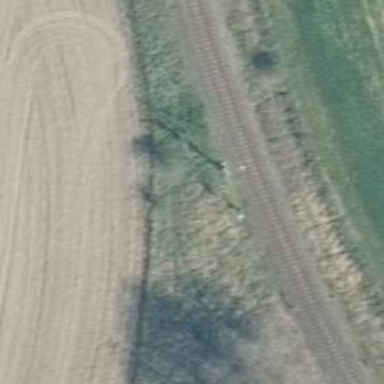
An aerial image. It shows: Railway signal.